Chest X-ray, PA view. Patient: 32 years old, sex M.
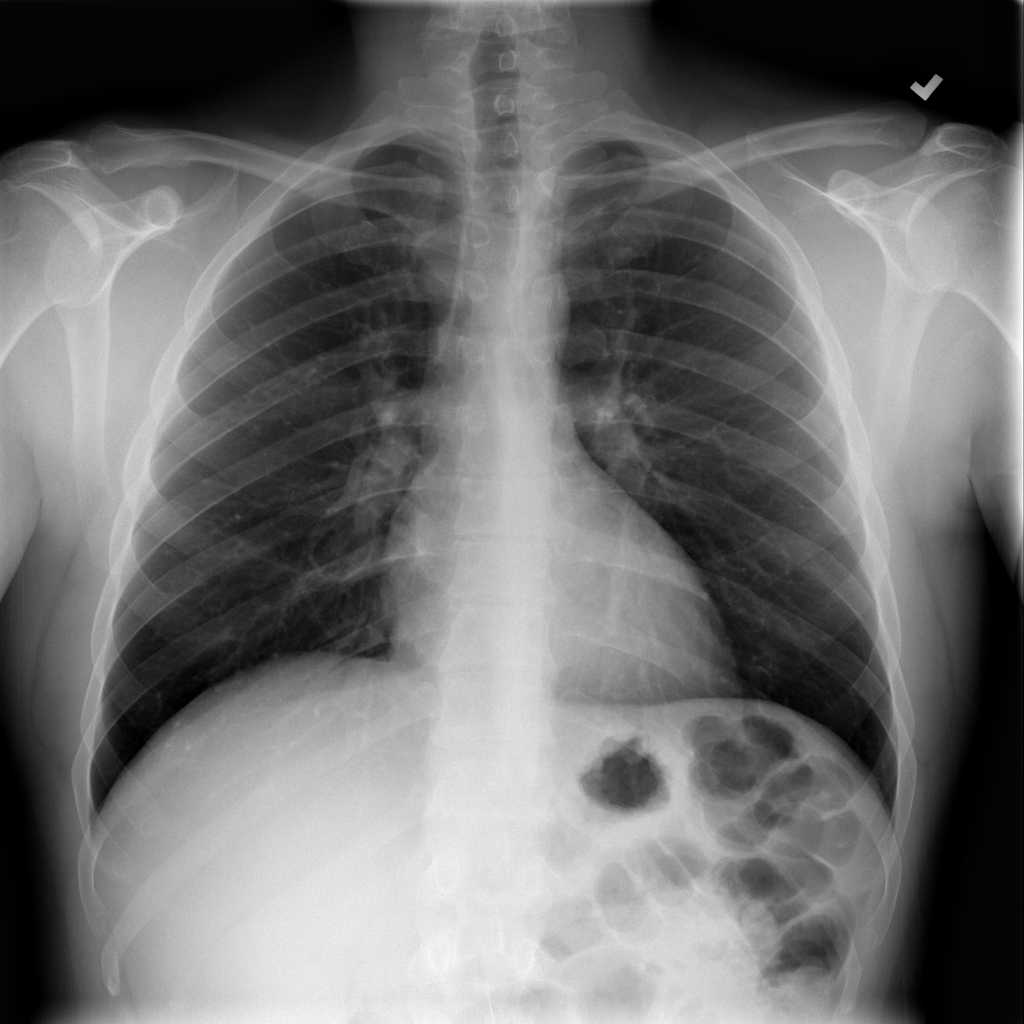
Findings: No Finding